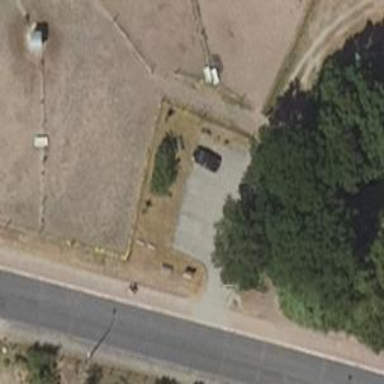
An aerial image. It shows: Parking area.